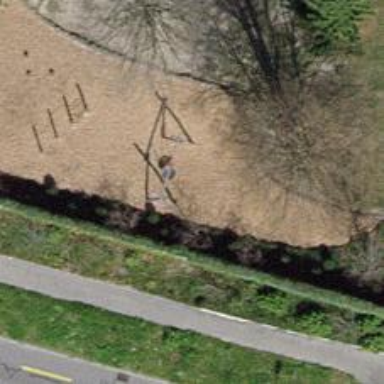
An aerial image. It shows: Playground featuring basket swing.